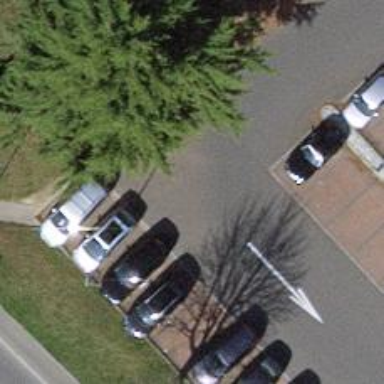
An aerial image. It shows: Parking aisle designated as service road.